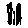
Label: line